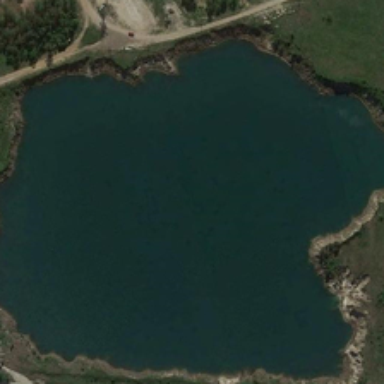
There is a huge lake on the land .